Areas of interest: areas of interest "Theater"
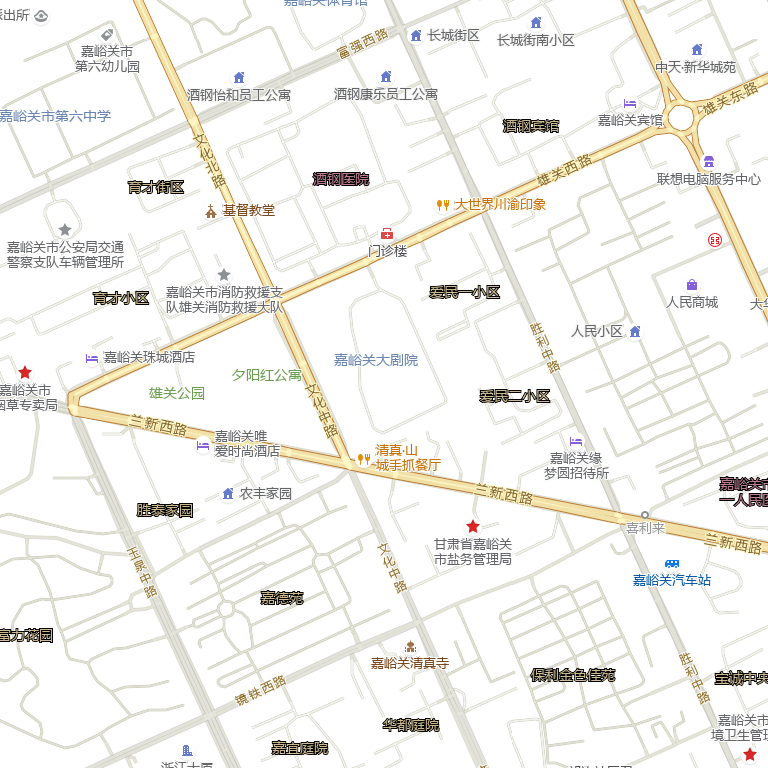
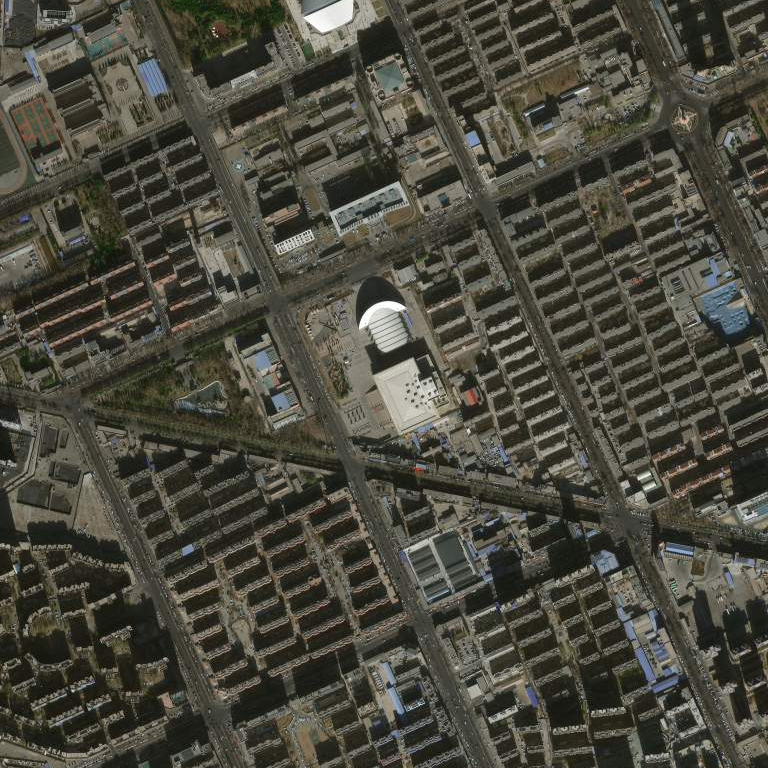